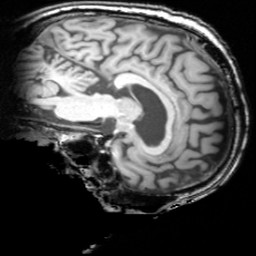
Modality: T1w
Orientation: sagittal
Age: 77
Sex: male
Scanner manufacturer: siemens
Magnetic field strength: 3 T
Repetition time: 1.62 s
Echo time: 0.003 s